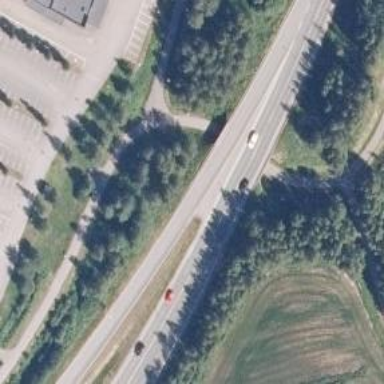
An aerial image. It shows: Asphalt road classified as trunk highway.